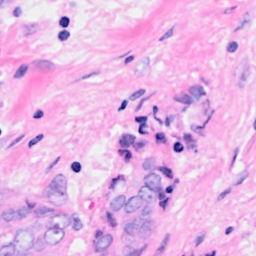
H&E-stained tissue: Breast